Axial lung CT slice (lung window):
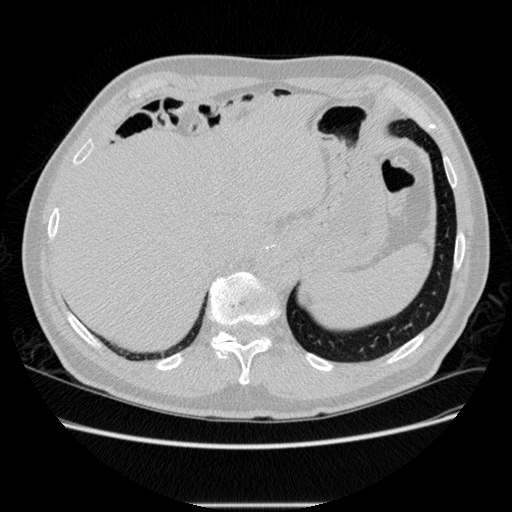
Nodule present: no